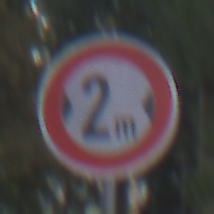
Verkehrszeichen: TatsaechlicheBreite2
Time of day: SunriseSunset
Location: Outdoor (Urban)
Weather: Clear
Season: NotSpecified
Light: Natural